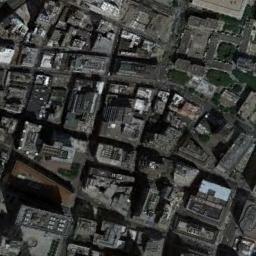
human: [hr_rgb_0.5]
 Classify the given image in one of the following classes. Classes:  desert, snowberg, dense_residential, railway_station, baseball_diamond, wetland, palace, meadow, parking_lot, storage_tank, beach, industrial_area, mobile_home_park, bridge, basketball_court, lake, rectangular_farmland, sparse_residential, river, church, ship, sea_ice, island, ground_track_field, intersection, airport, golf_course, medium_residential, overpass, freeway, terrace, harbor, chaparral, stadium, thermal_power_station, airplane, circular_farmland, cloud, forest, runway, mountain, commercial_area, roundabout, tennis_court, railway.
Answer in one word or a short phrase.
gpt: commercial_area